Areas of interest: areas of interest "Park Square"
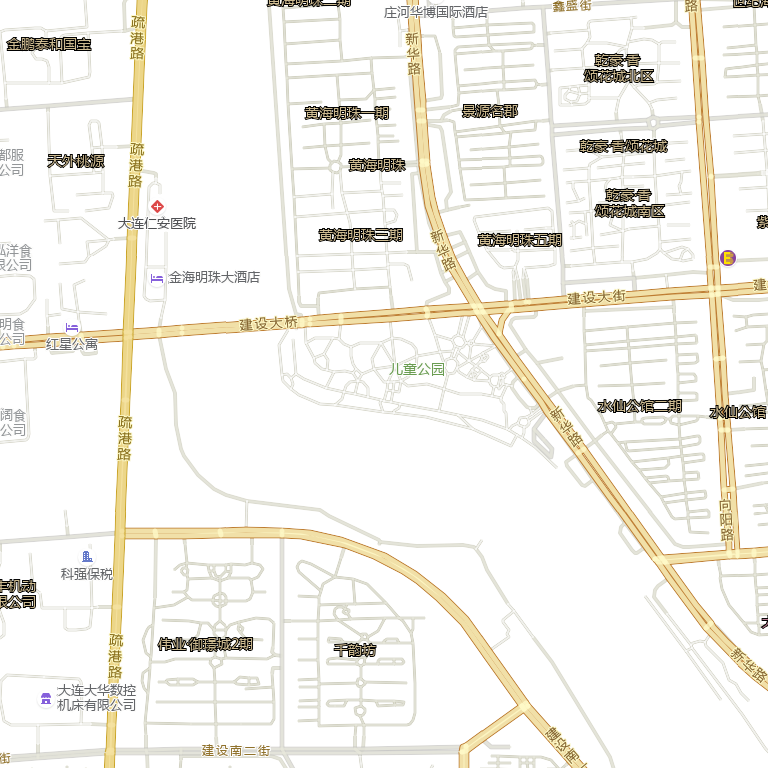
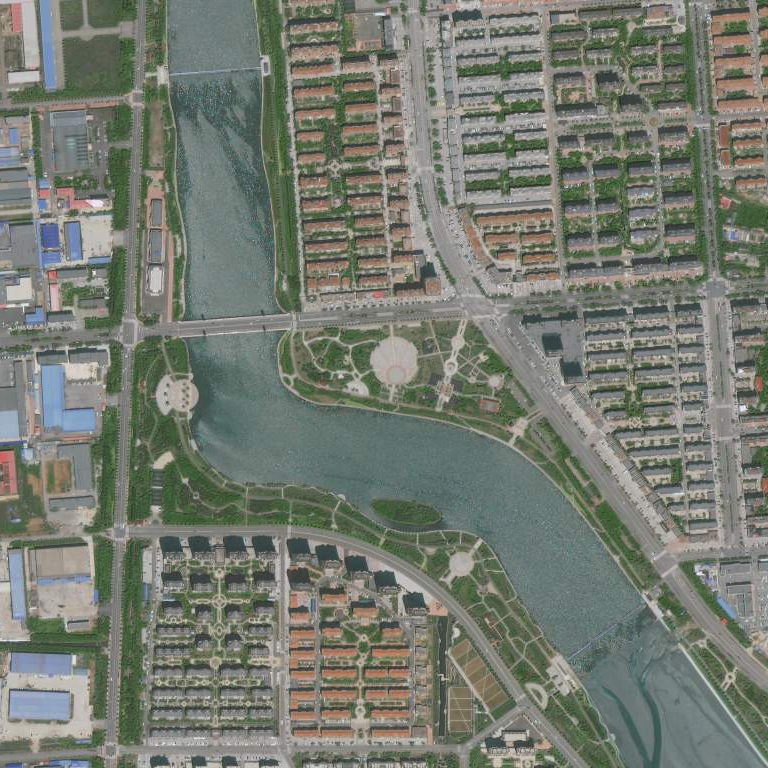